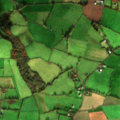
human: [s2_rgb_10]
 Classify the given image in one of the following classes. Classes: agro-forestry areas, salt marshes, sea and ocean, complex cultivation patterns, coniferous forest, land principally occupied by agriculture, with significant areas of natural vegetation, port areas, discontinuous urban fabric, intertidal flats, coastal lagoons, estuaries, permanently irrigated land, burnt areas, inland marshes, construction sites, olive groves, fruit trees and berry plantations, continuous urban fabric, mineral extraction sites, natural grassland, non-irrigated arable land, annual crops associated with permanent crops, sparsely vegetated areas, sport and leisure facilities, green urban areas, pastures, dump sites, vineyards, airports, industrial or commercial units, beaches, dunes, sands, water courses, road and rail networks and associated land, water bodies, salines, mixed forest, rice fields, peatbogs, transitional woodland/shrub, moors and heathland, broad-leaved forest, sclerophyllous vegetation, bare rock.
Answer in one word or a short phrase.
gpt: non-irrigated arable land, pastures